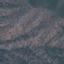
Land use / land cover class: HerbaceousVegetation